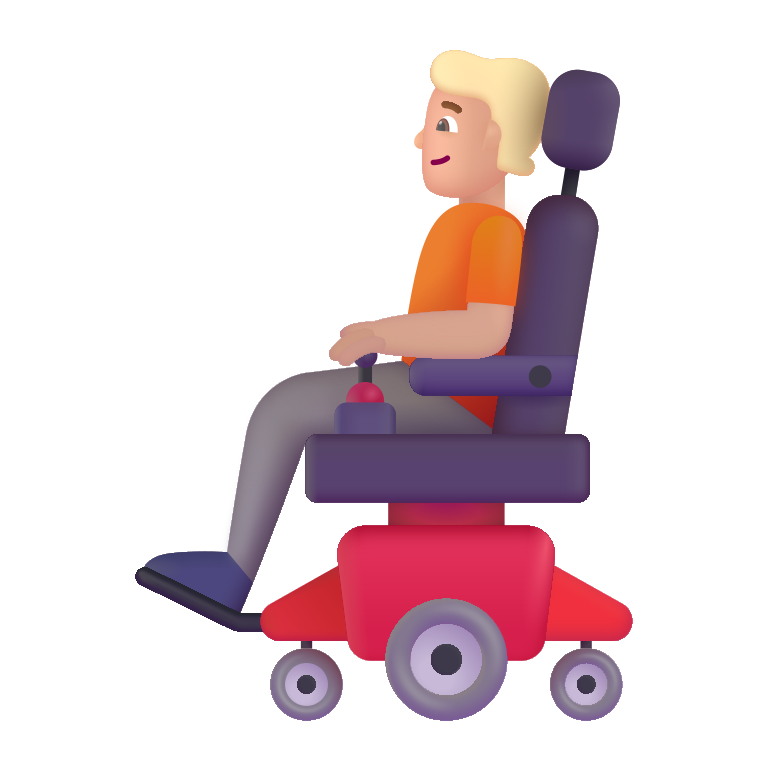
person in motorized wheelchair color  light